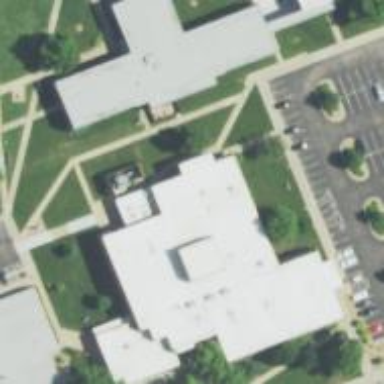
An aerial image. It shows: College building.